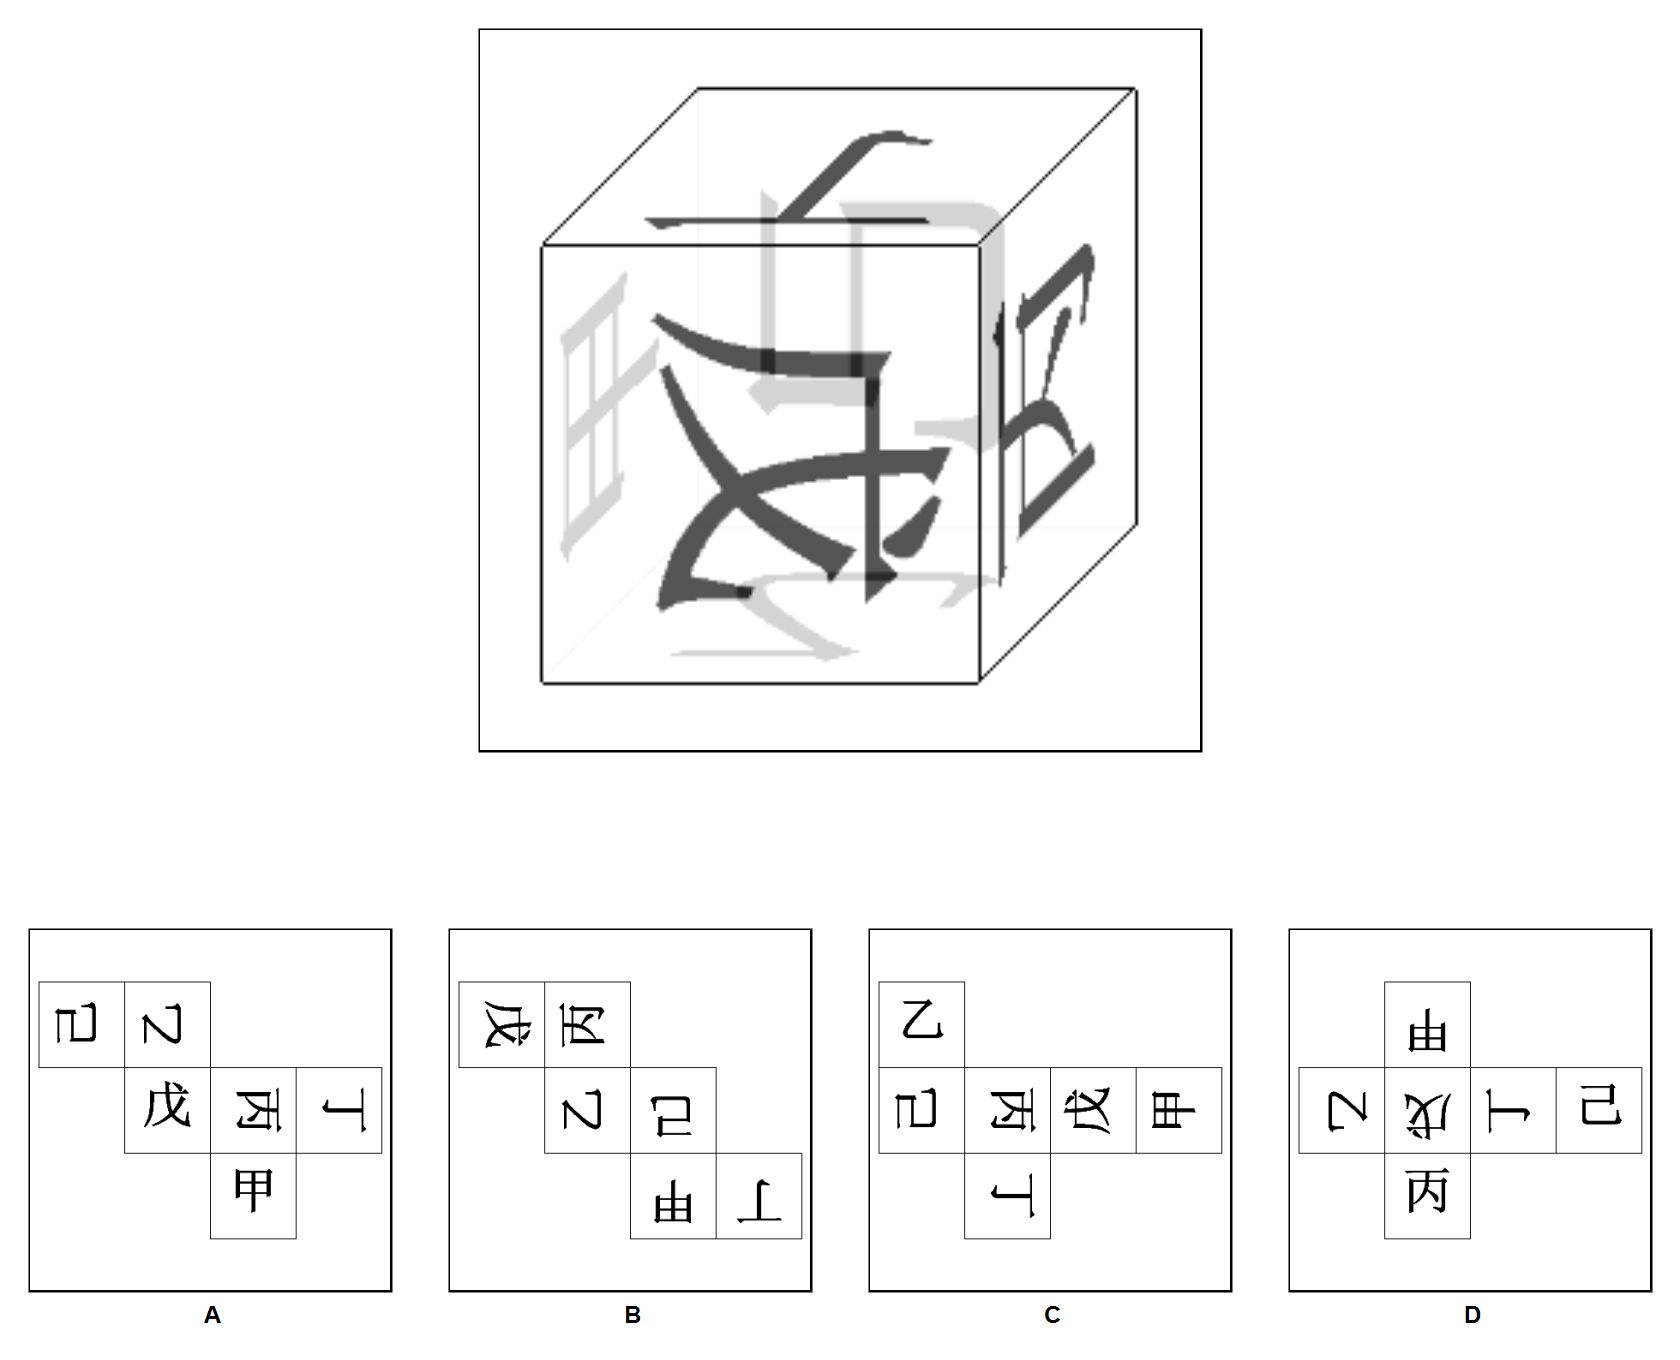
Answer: A